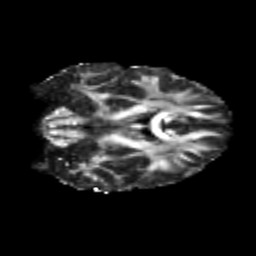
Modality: FA
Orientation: coronal
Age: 19
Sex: female
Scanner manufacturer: siemens
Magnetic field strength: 3 T
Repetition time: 3.5 s
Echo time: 0.125 s